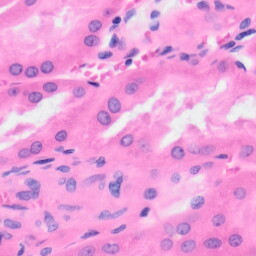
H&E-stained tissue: Kidney